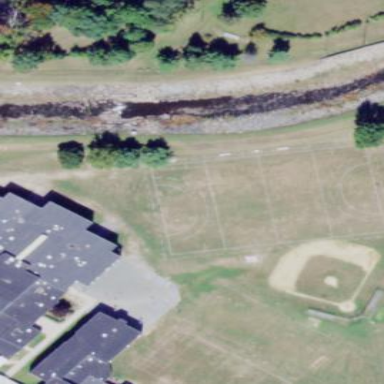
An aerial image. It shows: Soccer pitch for leisureland activities.